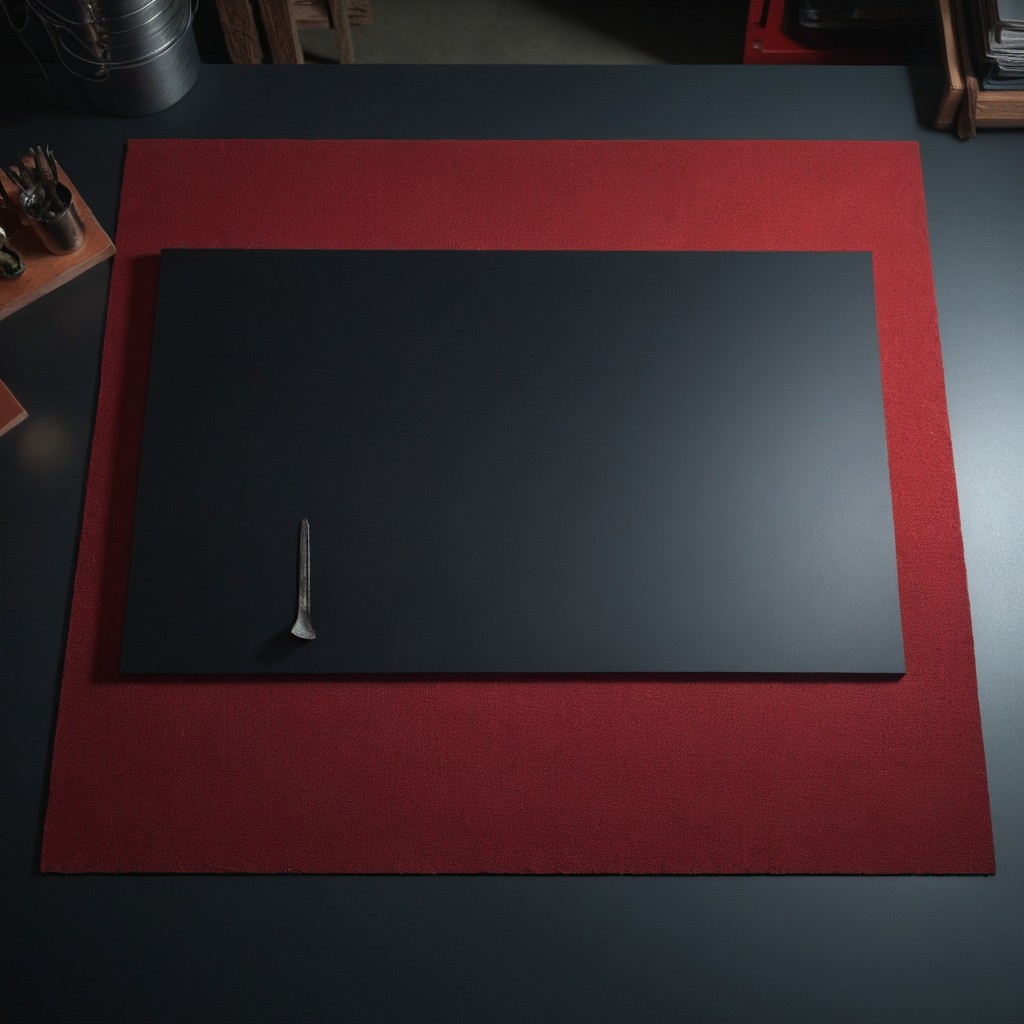
A nail is lying on the granite tabletop.